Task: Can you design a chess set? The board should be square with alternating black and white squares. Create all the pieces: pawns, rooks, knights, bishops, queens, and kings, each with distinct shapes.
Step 5508:
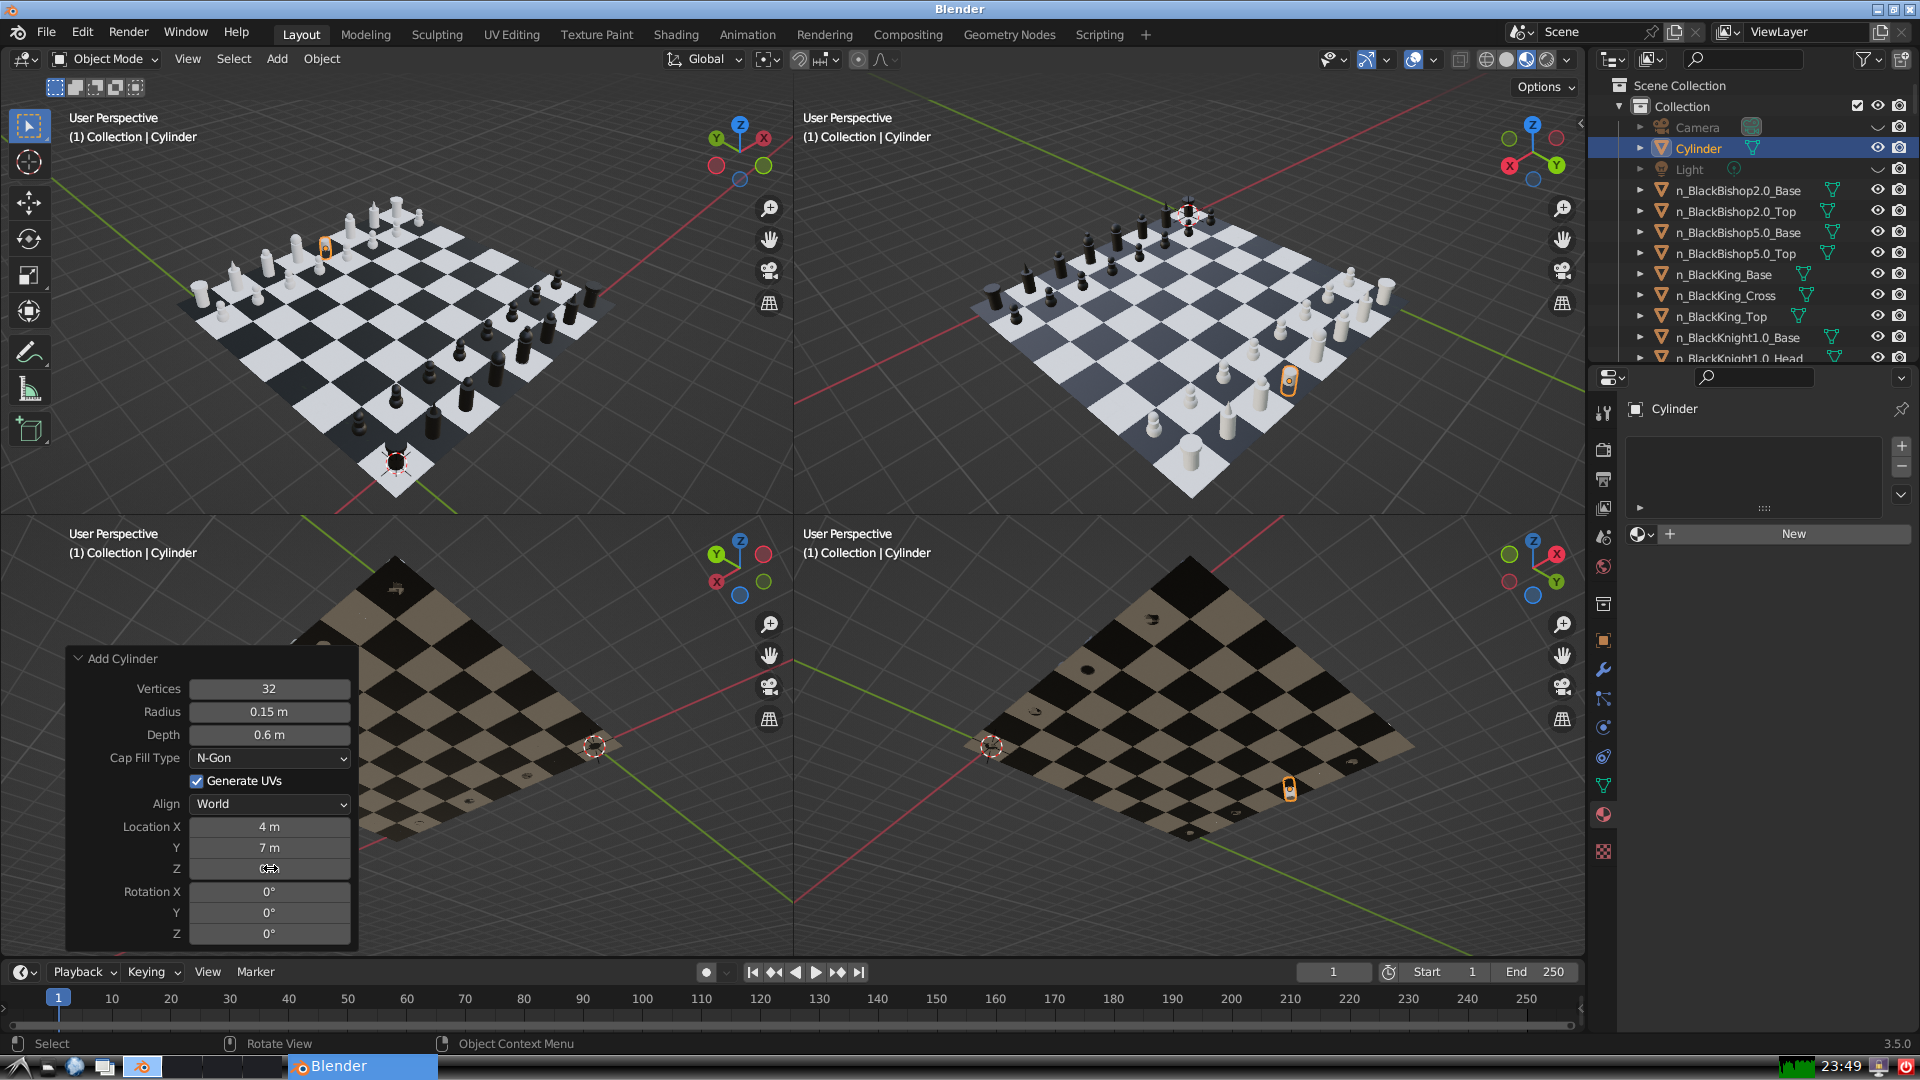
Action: click: no